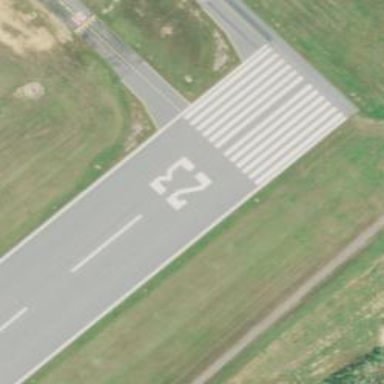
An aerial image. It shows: Image of taxiway at airport.